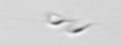
Label: Dinobryon